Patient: sex M, age 51
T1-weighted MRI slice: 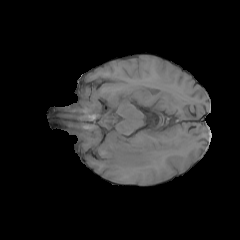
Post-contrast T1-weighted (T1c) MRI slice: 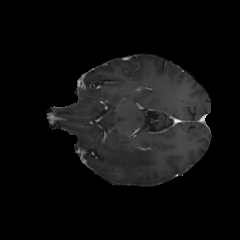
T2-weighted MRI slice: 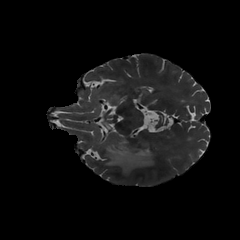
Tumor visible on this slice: yes
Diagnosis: Glioblastoma, IDH-wildtype
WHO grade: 4